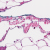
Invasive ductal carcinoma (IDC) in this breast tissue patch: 0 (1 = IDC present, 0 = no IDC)